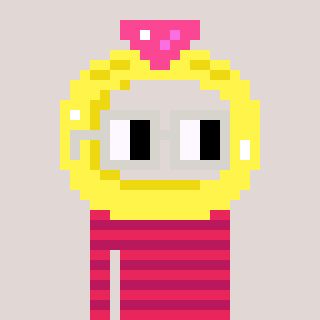
a pixel art character with square light gray glasses, a ring-shaped head and a darkpink-colored body on a warm background